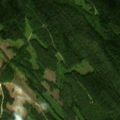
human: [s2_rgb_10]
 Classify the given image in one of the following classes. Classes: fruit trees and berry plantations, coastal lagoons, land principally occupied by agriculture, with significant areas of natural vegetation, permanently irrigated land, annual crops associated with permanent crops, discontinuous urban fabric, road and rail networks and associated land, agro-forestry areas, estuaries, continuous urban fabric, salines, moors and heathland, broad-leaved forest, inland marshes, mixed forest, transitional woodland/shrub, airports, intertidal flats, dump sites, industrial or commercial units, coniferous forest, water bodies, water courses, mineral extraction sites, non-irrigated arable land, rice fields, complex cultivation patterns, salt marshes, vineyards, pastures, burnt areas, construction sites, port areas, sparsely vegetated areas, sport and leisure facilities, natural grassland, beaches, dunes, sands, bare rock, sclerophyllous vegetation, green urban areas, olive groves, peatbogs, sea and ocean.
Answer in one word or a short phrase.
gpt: coniferous forest, transitional woodland/shrub